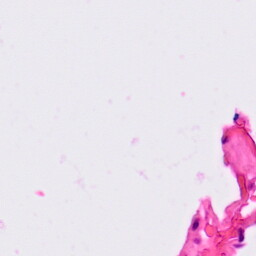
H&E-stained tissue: Lung